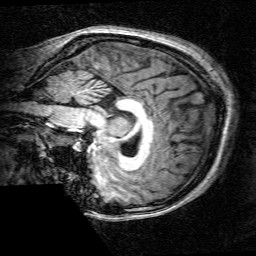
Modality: T1w
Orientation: sagittal